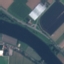
Land use / land cover class: River